Question: i have a 7x6 grid.here i have to populate the calendar for the selected month.
i have date,month and year.with the help of these value is it possible to populate my grid view with the help of any algorithm? same like this
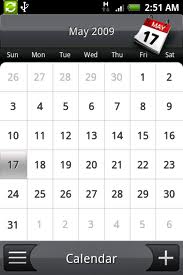
Answer: I would say utilize the java "GregorianCalendar" class:
<URL>
I wrote a simple java program to demonstrate how you would populate it:
'''
//calendar for November 1986
GregorianCalendar gCal = new GregorianCalendar(1986, Calendar.NOVEMBER, 1);
//this gets the day of week range 1-7, Sunday - Saturday
int currentDay = gCal.get(Calendar.DAY_OF_WEEK);
//backtracks to the beginning of current week (Sunday)
gCal.add(Calendar.DAY_OF_YEAR, Calendar.SUNDAY - currentDay);
int gridSizeX = 7, gridSizeY = 6;
for (int i = 0; i < gridSizeY; i++)
{
for (int j = 0; j < gridSizeX; j++)
{
//fill in your cell with this value
System.out.print(gCal.get(Calendar.DAY_OF_MONTH));
System.out.print(" ");
//add one to the day and keep going
gCal.add(Calendar.DAY_OF_YEAR, 1);
}
System.out.println();
}
'''